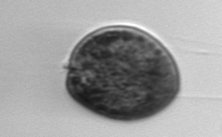
Label: Prorocentrum